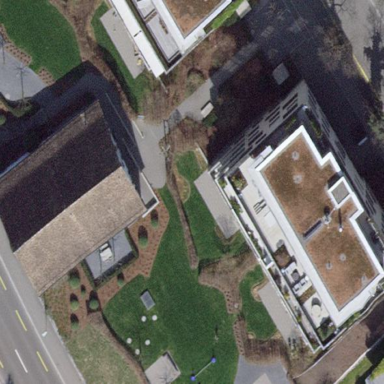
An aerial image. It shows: Building with apartments and flat roof.